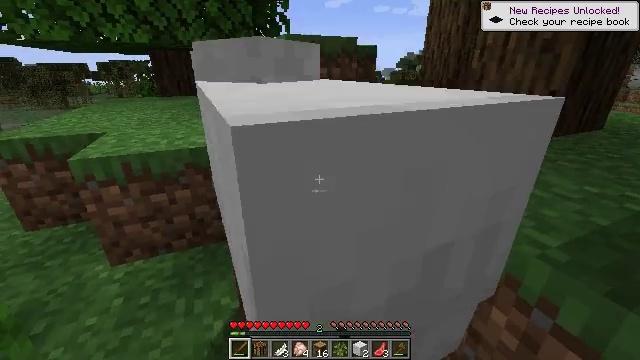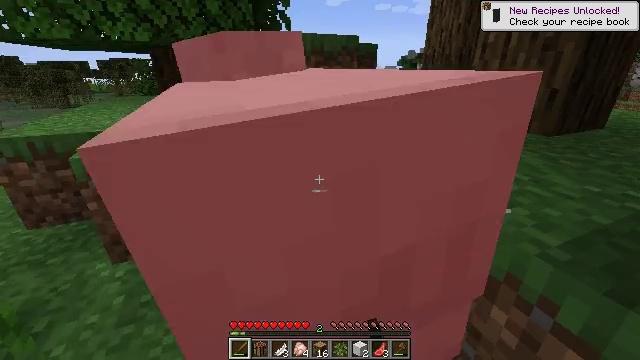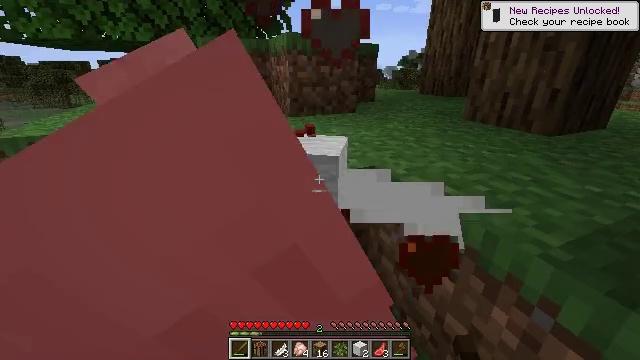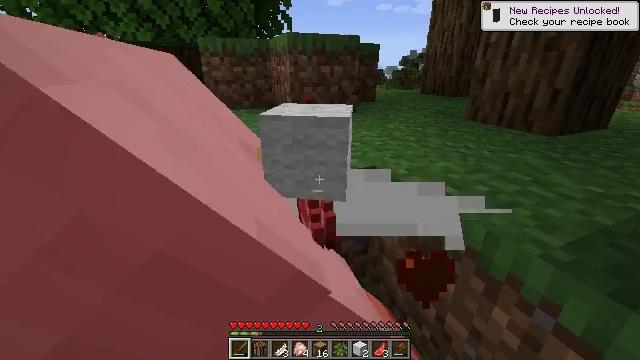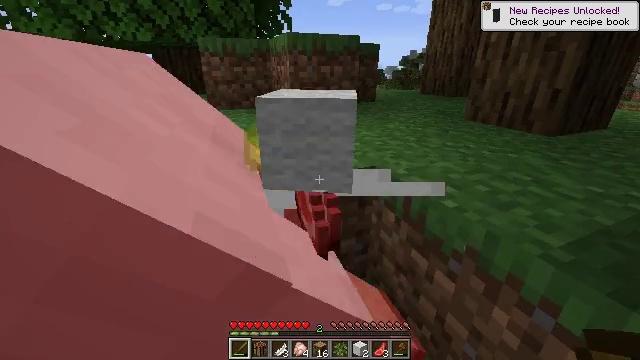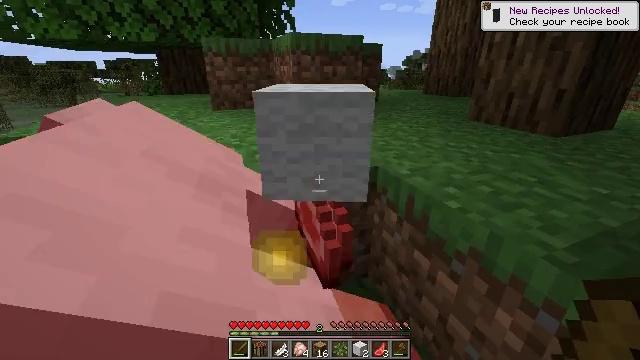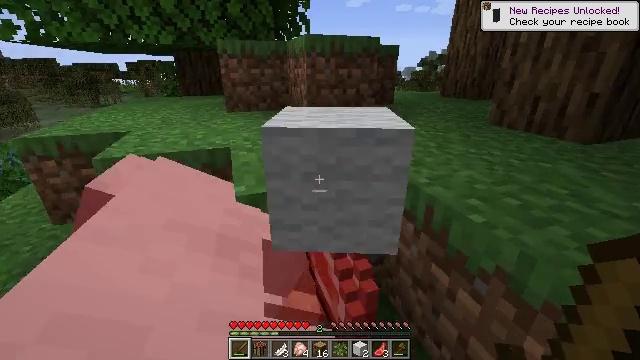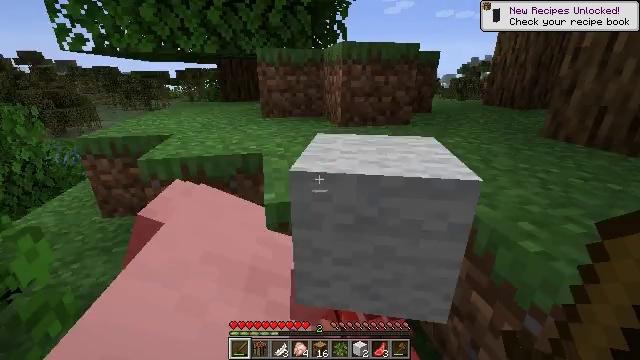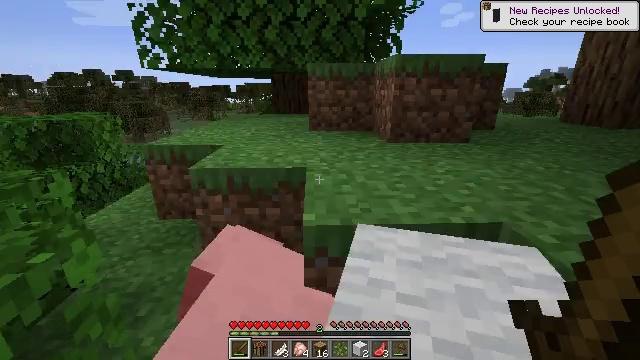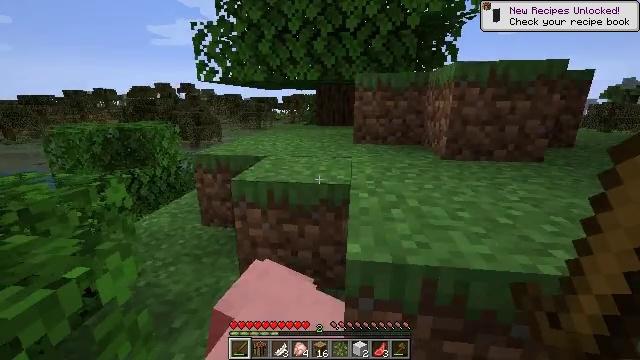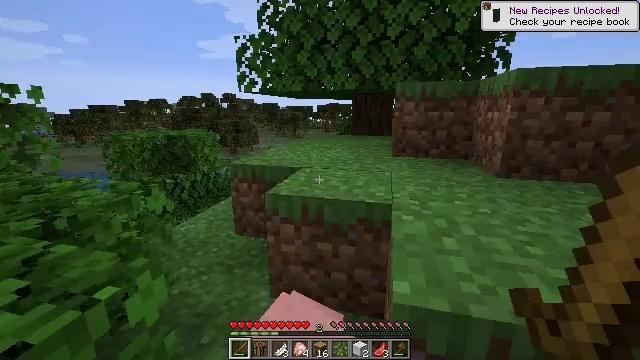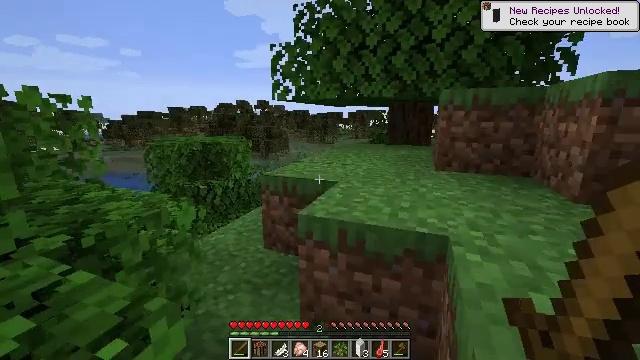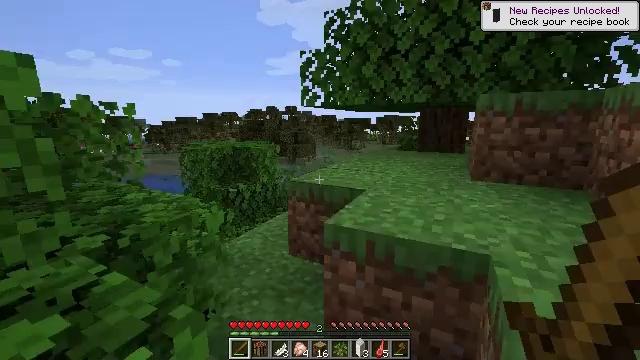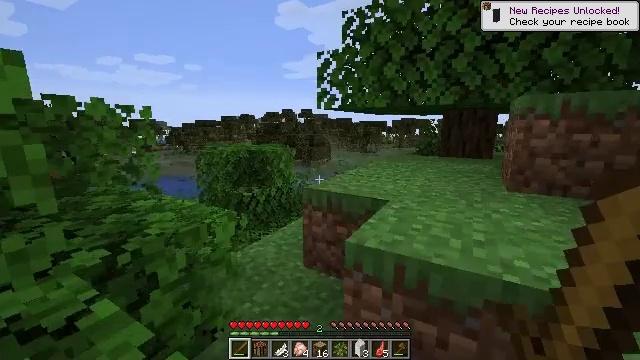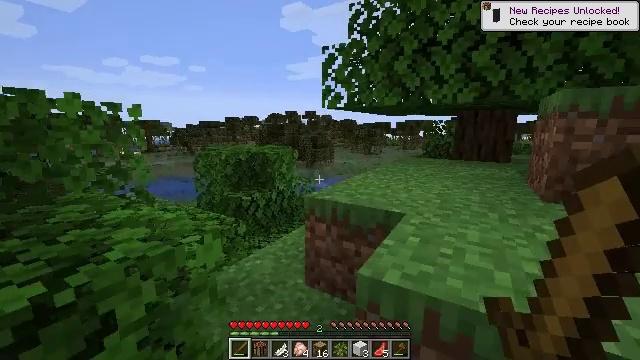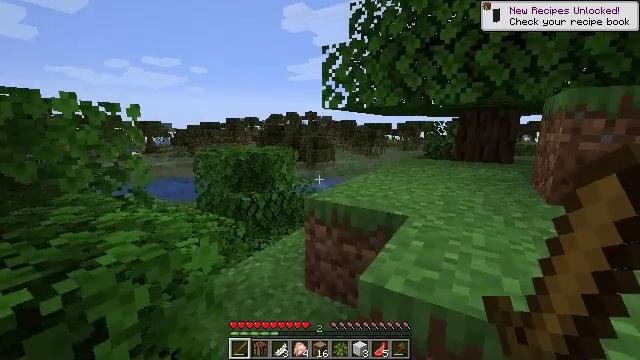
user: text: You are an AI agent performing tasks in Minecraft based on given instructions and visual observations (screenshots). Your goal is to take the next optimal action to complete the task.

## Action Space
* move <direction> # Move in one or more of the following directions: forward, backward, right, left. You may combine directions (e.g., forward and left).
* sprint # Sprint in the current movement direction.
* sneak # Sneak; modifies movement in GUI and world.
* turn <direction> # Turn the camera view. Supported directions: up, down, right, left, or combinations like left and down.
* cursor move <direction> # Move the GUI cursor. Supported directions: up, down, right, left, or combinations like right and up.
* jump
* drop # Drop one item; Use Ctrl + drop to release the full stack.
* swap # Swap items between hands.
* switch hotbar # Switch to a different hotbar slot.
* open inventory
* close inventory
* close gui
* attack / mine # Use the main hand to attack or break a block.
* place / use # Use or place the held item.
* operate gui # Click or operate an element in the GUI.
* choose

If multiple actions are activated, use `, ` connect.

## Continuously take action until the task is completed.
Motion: motion action
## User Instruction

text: Kill the salmon.
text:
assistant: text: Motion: no_op
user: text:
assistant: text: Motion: no_op
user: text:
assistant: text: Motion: no_op
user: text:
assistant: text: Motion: no_op
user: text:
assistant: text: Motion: no_op
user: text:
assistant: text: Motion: move forward, turn left
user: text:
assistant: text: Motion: move forward, turn left and up
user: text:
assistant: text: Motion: move forward, turn left and up
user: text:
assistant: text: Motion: move forward, turn left and up
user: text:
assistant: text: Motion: move forward, turn left and up
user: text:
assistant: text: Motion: move forward, turn left and up
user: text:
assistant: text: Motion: move forward, turn left and up
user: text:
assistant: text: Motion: move forward, turn left
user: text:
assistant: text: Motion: move forward
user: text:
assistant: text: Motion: move forward
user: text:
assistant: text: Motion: move forward
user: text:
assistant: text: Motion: move forward
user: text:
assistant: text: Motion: move forward
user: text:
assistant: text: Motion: move forward
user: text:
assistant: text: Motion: move forward
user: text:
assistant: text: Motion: move forward, turn right
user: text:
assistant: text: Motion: move forward, turn right and down
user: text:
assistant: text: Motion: move forward, turn right and down
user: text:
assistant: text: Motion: move forward, turn right and down, jump
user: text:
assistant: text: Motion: move forward, turn right and down, jump
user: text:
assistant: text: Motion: move forward, jump
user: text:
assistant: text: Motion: move forward, jump
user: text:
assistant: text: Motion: move forward, jump
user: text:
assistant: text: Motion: move forward, jump
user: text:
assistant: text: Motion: move forward, jump